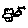
Label: bird